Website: walmart
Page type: customer-info-address
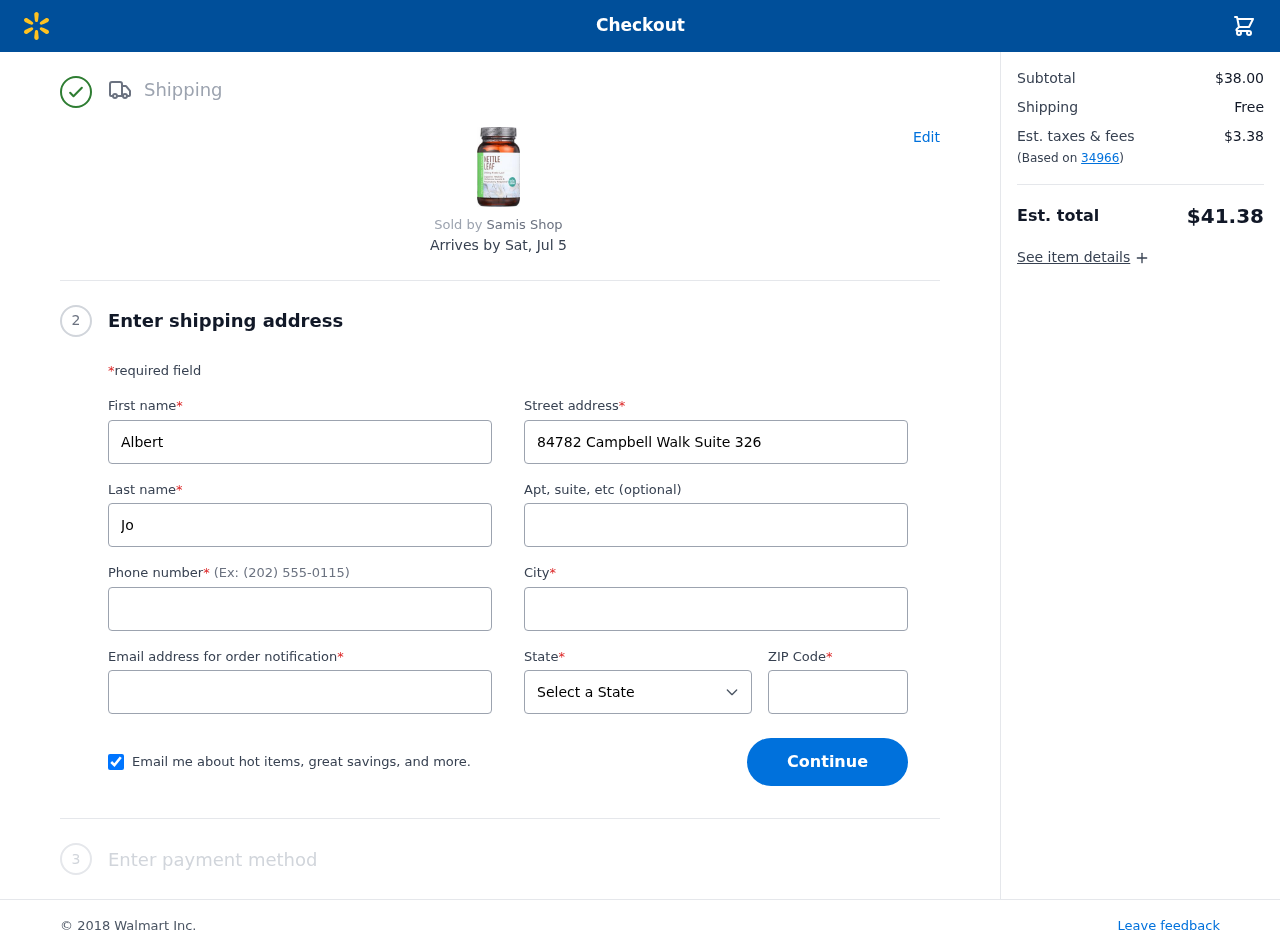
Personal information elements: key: PII_CITY
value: Taylorburgh
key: PII_EMAIL
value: ajones@gmail.com
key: PII_FIRSTNAME
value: Albert
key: PII_LASTNAME
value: Jones
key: PII_PHONE
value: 5927548065
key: PII_POSTCODE
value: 34966
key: PII_STATE
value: Massachusetts
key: PII_STREET
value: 84782 Campbell Walk Suite 326
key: PII_STREET2
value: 4626 Ryan Street Suite 595
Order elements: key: ORDER_DELIVERY_DATE
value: Sat, Jul 5
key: ORDER_SUBTOTAL
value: $38.00
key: ORDER_SHIPPING_COST
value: Free
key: ORDER_TAX
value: $3.38
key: ORDER_TOTAL
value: $41.38